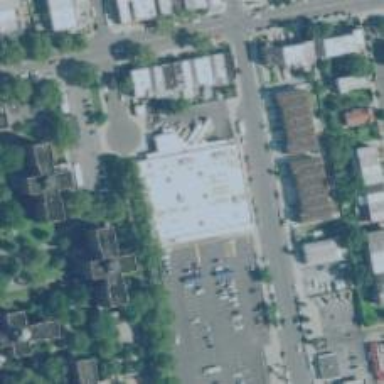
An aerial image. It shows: Supermarket.